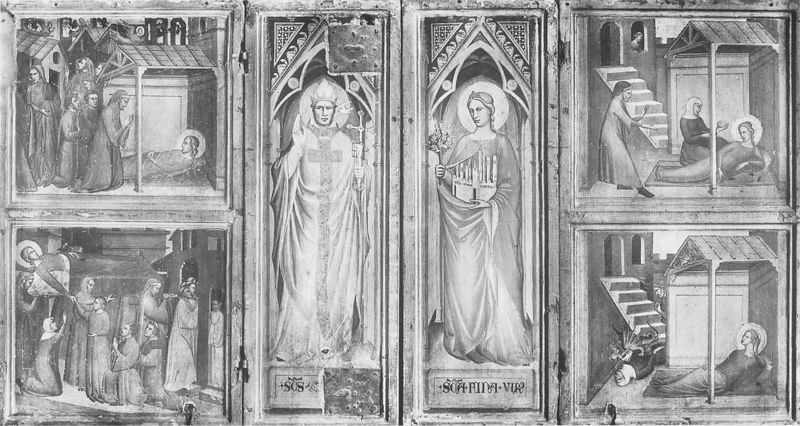
Titel: Reliquientabernakel von S. Fina
Künstler: Lorenzo di Niccolò Gerini
Institution: San Gimignano, Pinacoteca Civica
Schlagwörter: mann, dreieck, stadt, fenster, frau, grau, hell, holz, mitte, säule, tür, dach, haus, malerei, ornament, rahmen, sockel, stehen, tod, kirche, gewand, bilder, liegen, italien, treppe, bischof, kerze, kerzen, fallen, tor, abwenden, vier, krank, burg, glaube, kreuz, geben, beten, gebet, altar, erheben, heiligenschein, jesus, teufel, stall, heilige, schlüssel, sechs, heilig, gabe, szenen, schrein, christentum, sos, aureole, schirft, barbara, trist, einzeln, bringen, giotto, aufblicken, klappaltar, beschützer, zewei